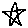
Label: star